Field crop: maize
Growth stage: 2
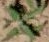
Species: atriplex